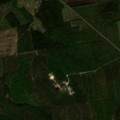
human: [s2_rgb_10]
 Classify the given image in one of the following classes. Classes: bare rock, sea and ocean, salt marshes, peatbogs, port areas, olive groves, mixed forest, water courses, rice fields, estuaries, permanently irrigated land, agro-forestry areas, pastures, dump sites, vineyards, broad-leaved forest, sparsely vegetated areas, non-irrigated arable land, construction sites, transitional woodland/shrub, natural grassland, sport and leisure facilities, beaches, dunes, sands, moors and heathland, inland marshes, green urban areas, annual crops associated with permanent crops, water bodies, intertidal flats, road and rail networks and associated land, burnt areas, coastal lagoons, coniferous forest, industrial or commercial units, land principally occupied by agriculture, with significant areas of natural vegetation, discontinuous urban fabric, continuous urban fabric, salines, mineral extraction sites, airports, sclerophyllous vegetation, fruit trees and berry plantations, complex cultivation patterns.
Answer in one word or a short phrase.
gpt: mixed forest, peatbogs